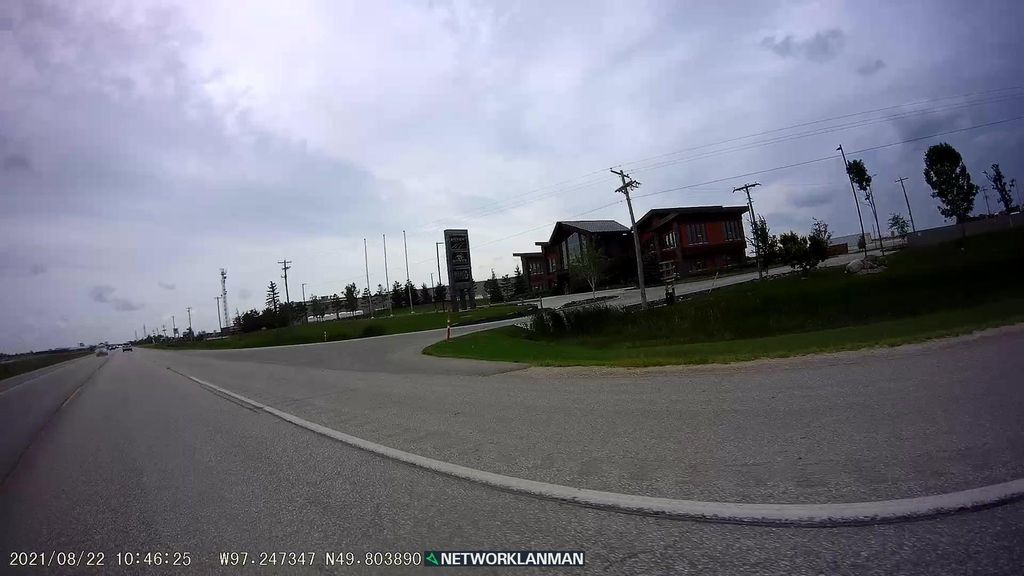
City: winnipeg